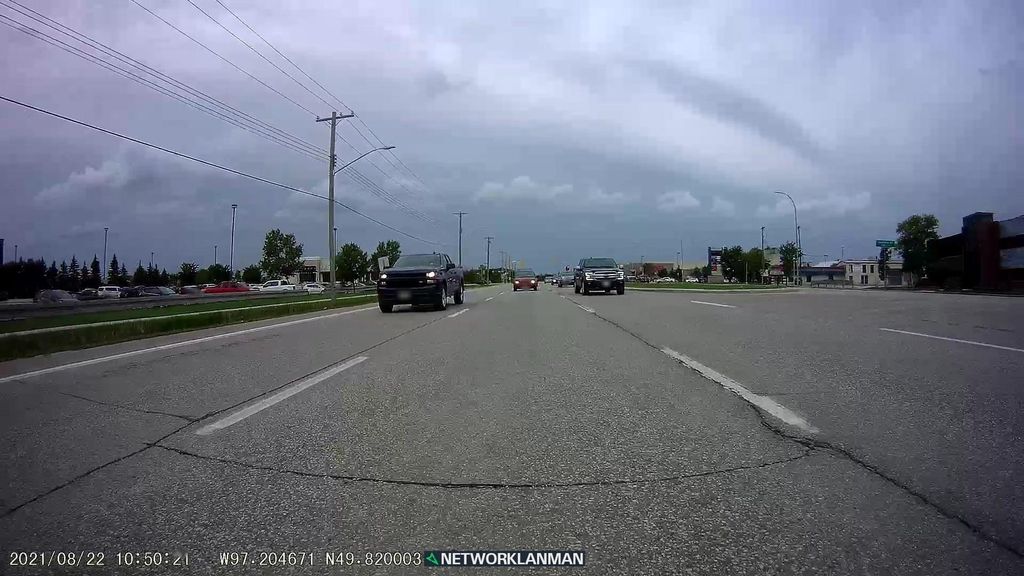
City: winnipeg